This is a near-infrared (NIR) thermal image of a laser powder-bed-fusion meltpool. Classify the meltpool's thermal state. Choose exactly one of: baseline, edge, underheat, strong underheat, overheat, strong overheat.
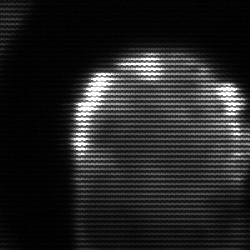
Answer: baseline